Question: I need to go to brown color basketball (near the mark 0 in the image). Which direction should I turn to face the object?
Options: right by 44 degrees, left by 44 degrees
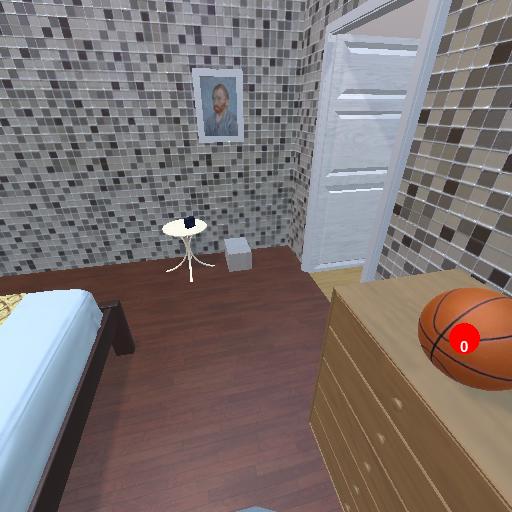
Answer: right by 44 degrees